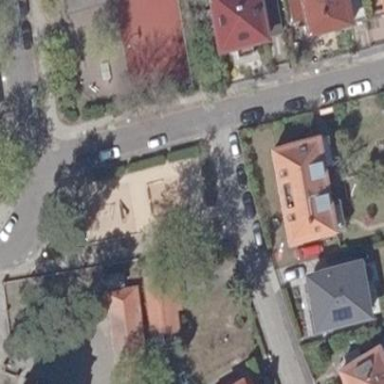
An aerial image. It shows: Playground area for leisure land.